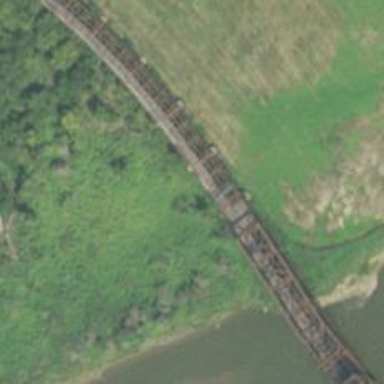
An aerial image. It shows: Disused railway bridge that is movable.